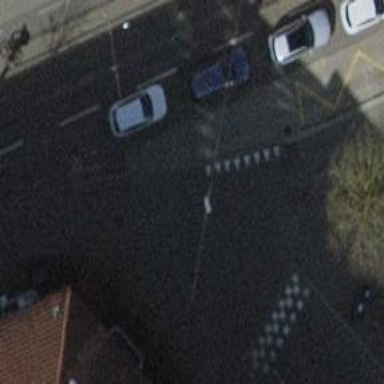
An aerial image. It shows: Unmarked crossing with traffic calming table on the road.